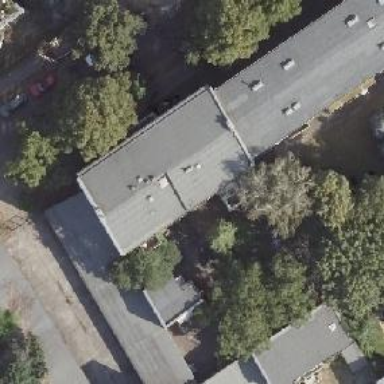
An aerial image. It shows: Group of garages.